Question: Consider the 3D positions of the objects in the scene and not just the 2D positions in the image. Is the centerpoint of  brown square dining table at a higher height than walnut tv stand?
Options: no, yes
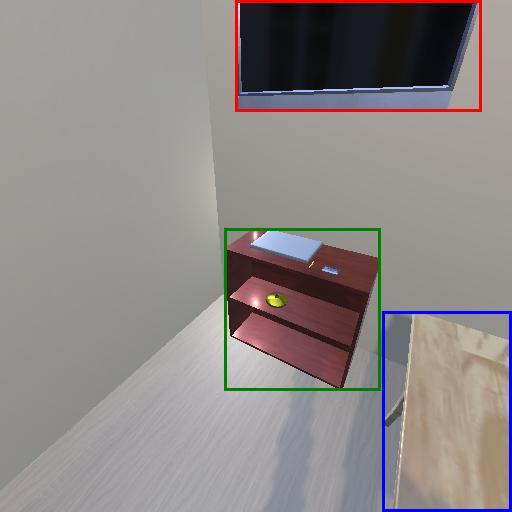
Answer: no